Question: I try to declare a 'current_date()' variable in the global code.

After this I try to reference this column with SQL:
'where column = aktueller_tag'
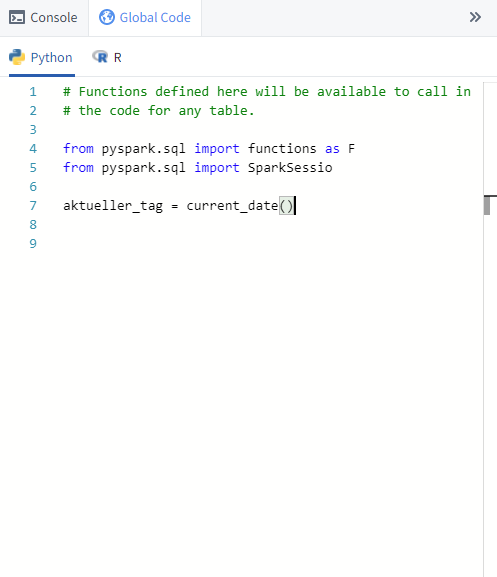
Answer: Guten tag mi_mlr, I see that you are a new contributor. Can you please frame the question as a <URL>? I'll do my best to answer given the information you provided:
Once you get the global variable using the 'current_date()', you can reference this within any node/dataset in Code Workbooks.
This is what is in my global code:
'''
from pyspark.sql import functions as F
aktueller_tag = F.current_date()
'''
Then from the console or a dataset node, I can run:
'''
>>> print(aktueller_tag)
Column<b'current_date()'>
'''
Since this is a column, I can add a new column to an existing dataset.
'''
df = df.withColumn("today", aktueller_tag)
'''
Here is an end to end example with the notional flight data in Foundry:
<URL>
This is an example in the console:
'''
>>> flight.withColumn("today",aktueller_tag)
DataFrame[unique_flight_id: int, flight_id: string, aircraft_registration: string, departure_date: date, arrival_date: date, domestic_or_international: string, scheduled_departure_airport: string, scheduled_arrival_airport: string, today: date]
>>> flight.withColumn("today",aktueller_tag).select("today").show(1)
+----------+
| today|
+----------+
|2022-03-30|
+----------+
'''
Now if you wanted to write the filter, an easy way would be:
'''
flight = flight.withColumn("today",aktueller_tag)
flight_today = flight.where(F.col("today")==F.col("departure_date"))
'''
Where departure_date is the column you wanted to filter on. I hope this helps!